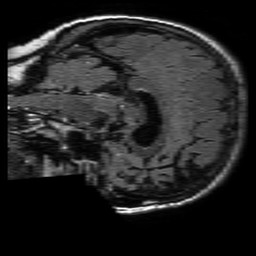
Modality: FLAIR
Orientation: sagittal
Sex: female
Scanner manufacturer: philips
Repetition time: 11 s
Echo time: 0.125 s